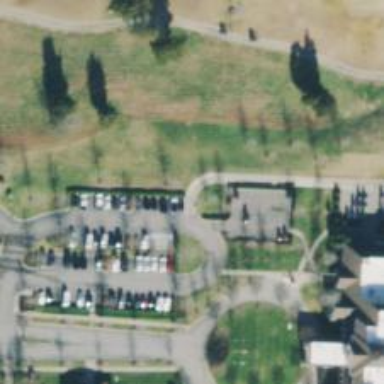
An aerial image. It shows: Path for golf carts.